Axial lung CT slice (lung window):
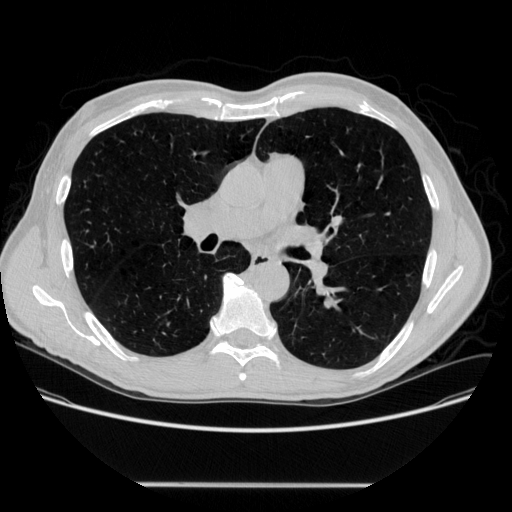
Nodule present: no